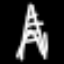
Label: The Eiffel Tower